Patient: sex M, age 35
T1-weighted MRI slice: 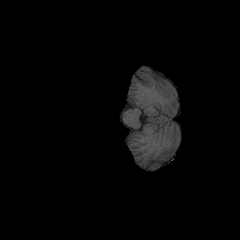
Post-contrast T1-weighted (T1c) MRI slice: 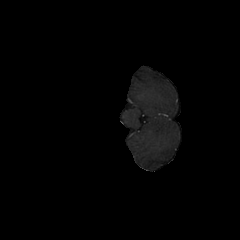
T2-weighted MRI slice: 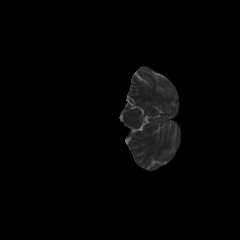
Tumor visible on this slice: no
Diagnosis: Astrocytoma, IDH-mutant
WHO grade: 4